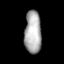
Tissue: prostate
Cell type: Myeloid cells
Senescence score: 0.7011
Nuclear area (px): 704
Mean DAPI intensity: 171.389